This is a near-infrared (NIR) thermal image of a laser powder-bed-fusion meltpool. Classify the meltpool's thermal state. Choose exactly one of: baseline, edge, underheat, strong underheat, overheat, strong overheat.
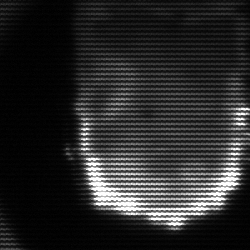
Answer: baseline